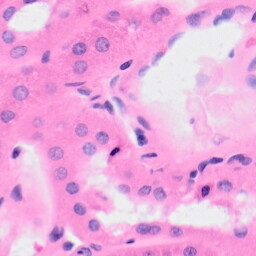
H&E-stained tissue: Kidney